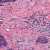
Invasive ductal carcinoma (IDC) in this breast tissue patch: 0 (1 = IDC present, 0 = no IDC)